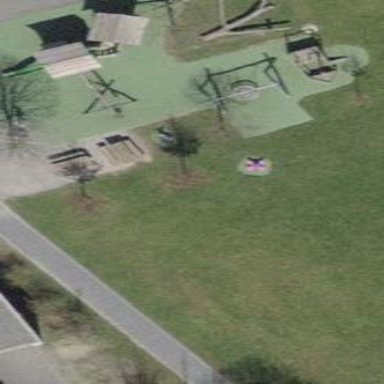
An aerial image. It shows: Playground area for leisure land.